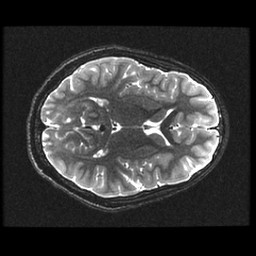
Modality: T2w
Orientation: axial
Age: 12
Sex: female
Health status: ill
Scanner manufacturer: ge
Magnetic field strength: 3 T
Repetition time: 7.5 s
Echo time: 0.1015 s